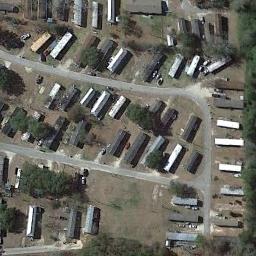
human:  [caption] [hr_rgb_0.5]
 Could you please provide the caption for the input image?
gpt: Many buildings of different shapes and sizes are in mobile home parks .

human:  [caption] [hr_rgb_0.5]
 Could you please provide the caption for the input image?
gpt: There are four rows of mobile homes and three paths .

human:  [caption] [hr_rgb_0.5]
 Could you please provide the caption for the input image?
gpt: The mobile home park is on the bare land next to the road .

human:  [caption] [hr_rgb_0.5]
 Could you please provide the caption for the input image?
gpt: The mobile home park has some mobile homes and some trees are among these mobile homes .

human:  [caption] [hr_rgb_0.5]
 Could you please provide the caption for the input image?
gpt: There are many buildings on brown bare land in the mobile home park .